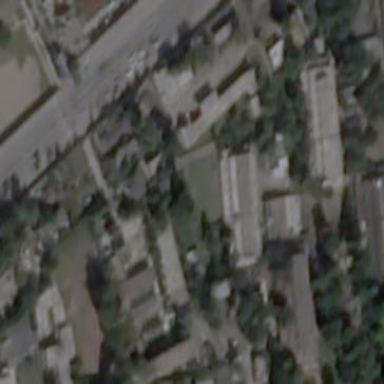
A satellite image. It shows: School.